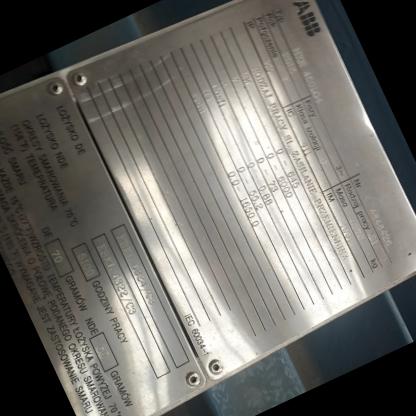
Klasa: tabliczka-znamionowa